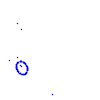
Particle: proton